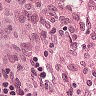
Metastatic tissue present: no